Question: I created a button in my 'UITableViewController' as a Left Bar Button Item to log the current user out and segue and to the login 'ViewController'.
The problem is that tapping it creates a back button on the login 'ViewController' and user can come back to the previous view.

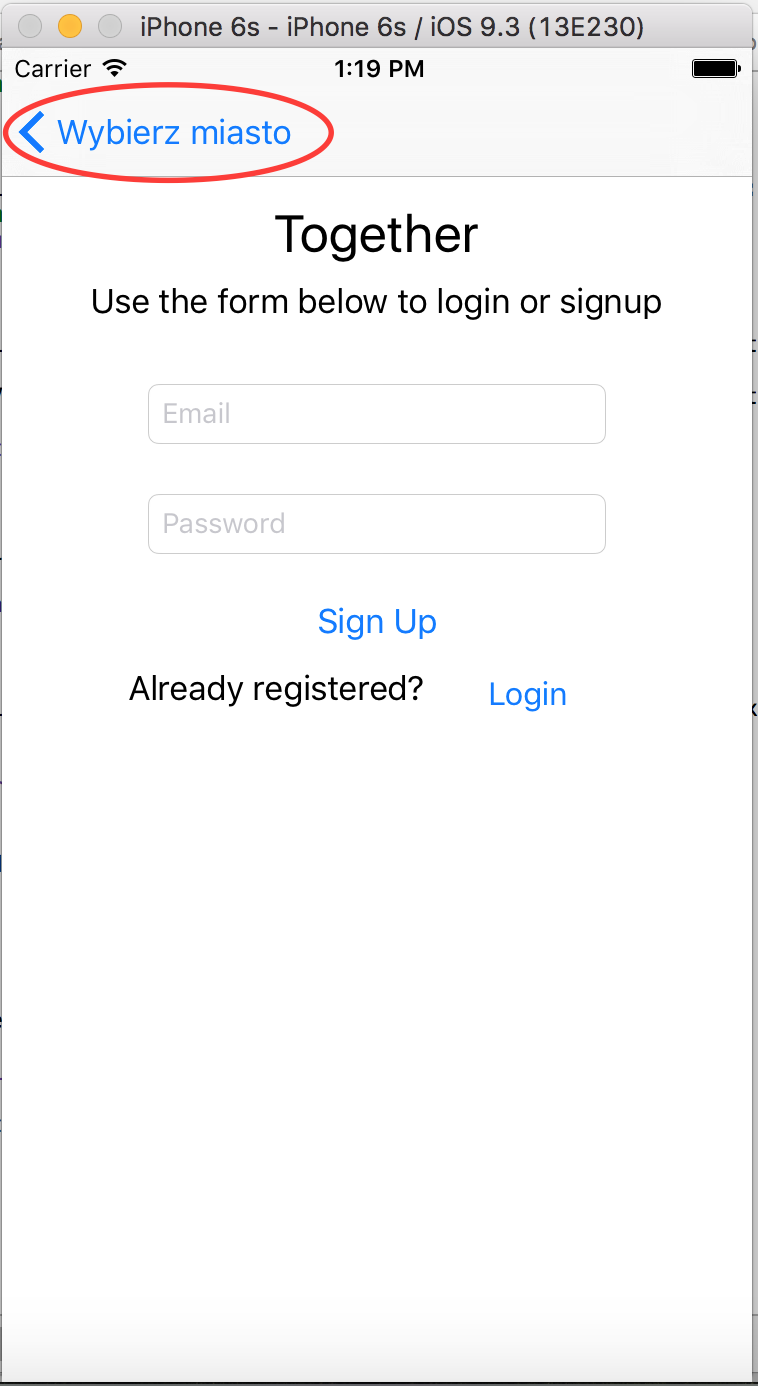
Answer: Your architecture is wrong. You should not be making a segue to the login controller, that way the navigation stack won't be empty and you'll have all your view controllers from before the logout event. When you press the logout button, what you could do is:
If it's the Root view controller:
'''
[self.navigationController popToRootViewControllerAnimated:true];
'''
If not:
'''
UIStoryboard *storyboard = [UIStoryboard storyboardWithName:@"Main" bundle:nil];
UIViewController *login = [storyboard instantiateViewControllerWithIdentifier:@"Login"];
[self.navigationController setViewControllers:@[login] animated:true];
'''